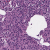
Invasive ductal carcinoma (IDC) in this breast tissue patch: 1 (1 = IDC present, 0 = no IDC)